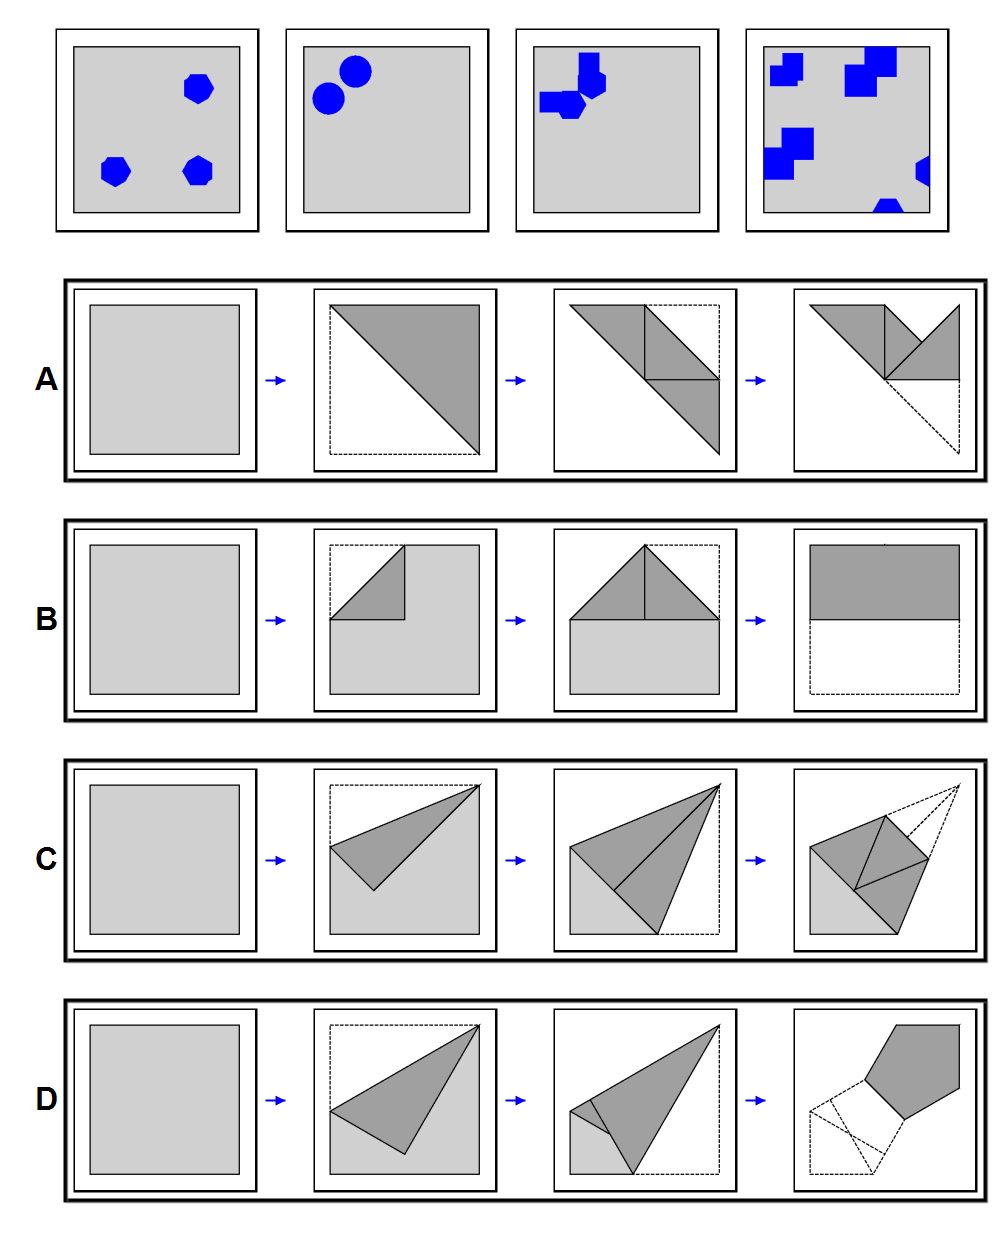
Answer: A